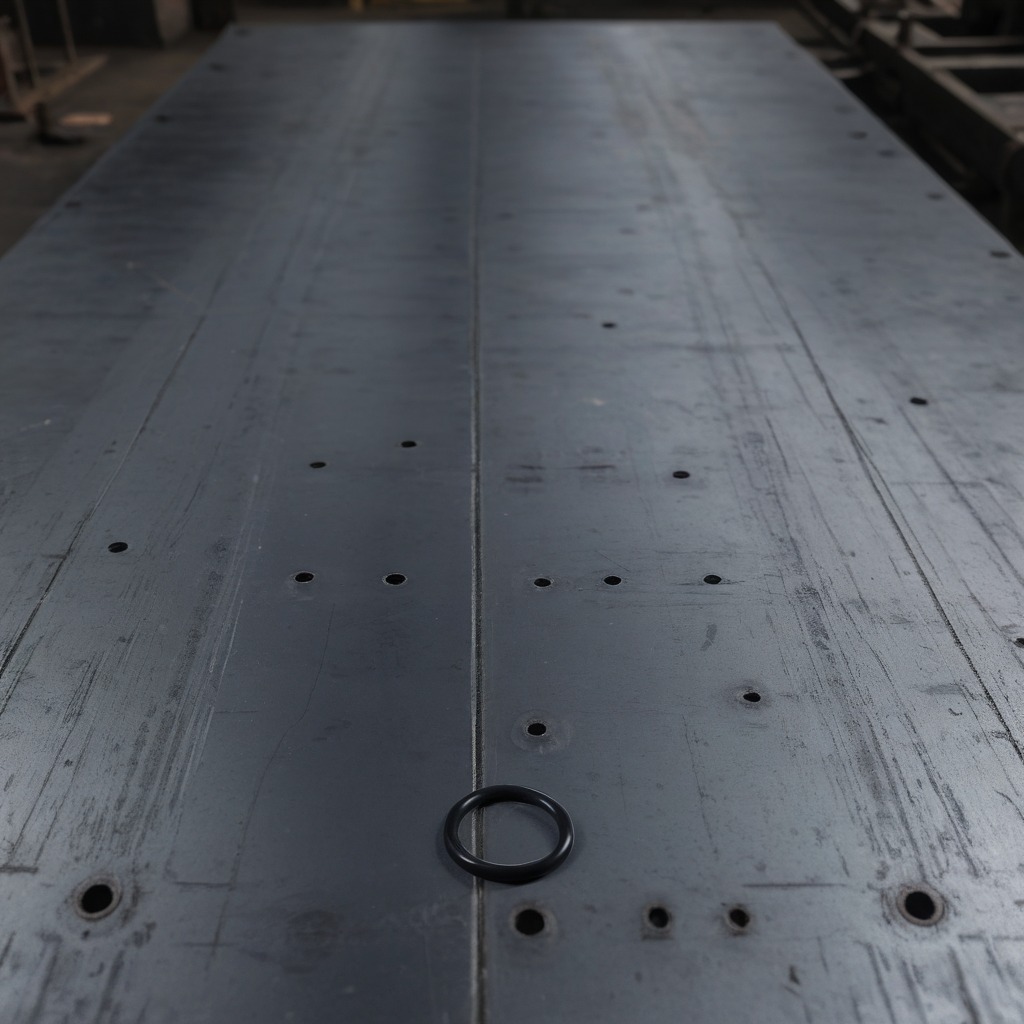
A rubber O-ring is lying on the cold steel table in a mining workshop.